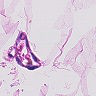
Metastatic tissue present: no